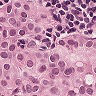
Metastatic tissue present: yes